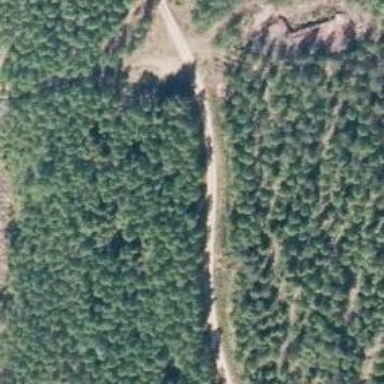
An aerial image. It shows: Well-maintained track road with grade 1 tracktype.